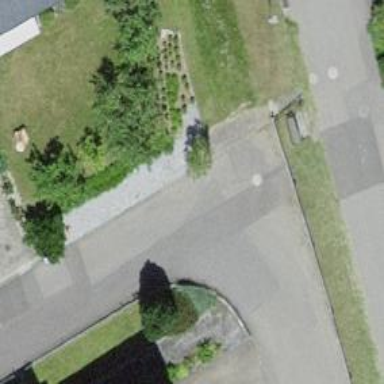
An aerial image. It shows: Residential road with asphalt surface.